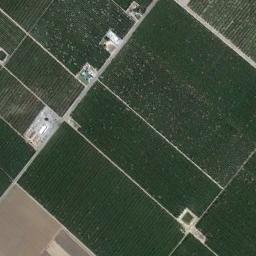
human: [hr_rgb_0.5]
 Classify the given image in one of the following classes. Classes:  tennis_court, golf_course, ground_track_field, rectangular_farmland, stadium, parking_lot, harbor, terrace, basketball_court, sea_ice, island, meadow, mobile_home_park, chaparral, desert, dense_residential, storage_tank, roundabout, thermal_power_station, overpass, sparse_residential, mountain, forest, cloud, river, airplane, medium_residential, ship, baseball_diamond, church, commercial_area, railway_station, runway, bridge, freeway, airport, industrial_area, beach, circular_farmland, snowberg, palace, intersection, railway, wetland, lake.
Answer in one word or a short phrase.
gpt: rectangular_farmland